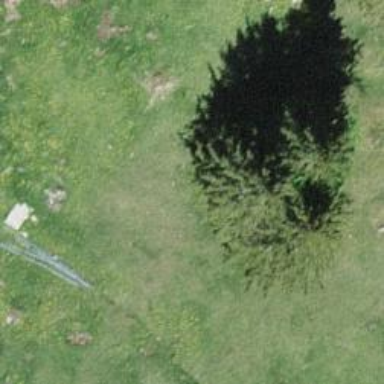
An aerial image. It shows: Needle-leaved tree in nature.